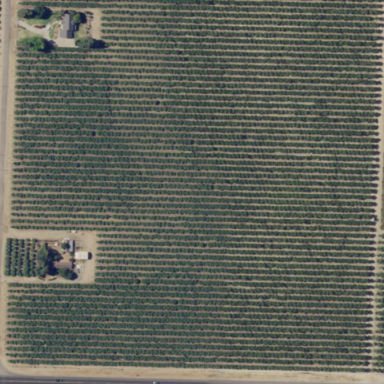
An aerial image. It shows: Vineyard.